【题型】选择题　【知识点】函数　【难度】medium
记$\max\{a,b\}$为$a,b$中的较大值，则关于函数
\(
f(x) = \max\left\{\sin x + \sqrt{3}\cos x, \sin x - \sqrt{3}\cos x\right\}
\)
有如下四个命题：

\noindent ① $f(x)$的最小正周期为$2\pi$；\\
② $f(x)$的图象关于直线$x = \dfrac{3\pi}{2}$对称；\\
③ $f(x)$的值域为$[-2,2]$；\\
④ $f(x)$在区间$\left(\dfrac{\pi}{6},\dfrac{\pi}{4}\right)$上单调递增.\\
其中真命题的个数为（ ）\\
A. 1个 \quad B. 2个 \quad C. 3个 \quad D. 4个
【解答】
\noindent \textbf{【答案】}B

\noindent \textbf{【分析】}利用辅助角公式化简函数，画出函数$f(x)$的图象，利用图象判断各个命题.

\noindent \textbf{【详解】}设$g(x) = \sin x + \sqrt{3}\cos x = 2\sin\left(x + \dfrac{\pi}{3}\right)$，$h(x) = \sin x - \sqrt{3}\cos x = 2\sin\left(x - \dfrac{\pi}{3}\right)$，
则
\(
f(x) = \max\{g(x),h(x)\} =
\begin{cases}
2\sin\left(x - \dfrac{\pi}{3}\right), & \dfrac{\pi}{2} + 2k\pi \leq x \leq \dfrac{3\pi}{2} + 2k\pi \\
2\sin\left(x + \dfrac{\pi}{3}\right), & -\dfrac{\pi}{2} + 2k\pi < x < \dfrac{\pi}{2} + 2k\pi
\end{cases},
\)
函数$f(x)$的图象如下所示：

\noindent 对于①，由图知，函数$f(x)$的最小正周期为$2\pi$，①正确；\\
对于②，由图知，$x = \dfrac{3\pi}{2}$为函数$f(x)$的对称轴，②正确；\\
对于③，$f\left(\dfrac{3\pi}{2}\right) = -1$，$f\left(\dfrac{\pi}{6}\right) = 2$，由图知，函数$f(x)$的值域为$[-1,2]$，③错误；\\
对于④，由图知，函数$f(x)$在区间$\left(\dfrac{\pi}{6},\dfrac{\pi}{2}\right)$上单调递减，④错误.\\
所以真命题的个数为2个.

\noindent 故选：B

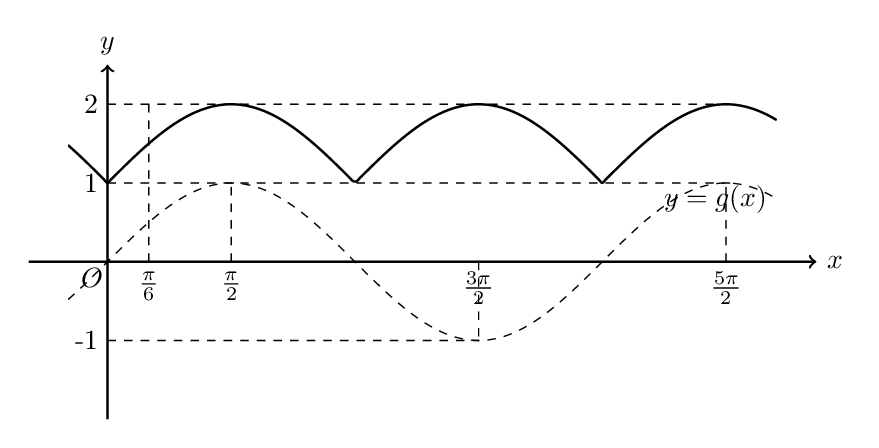